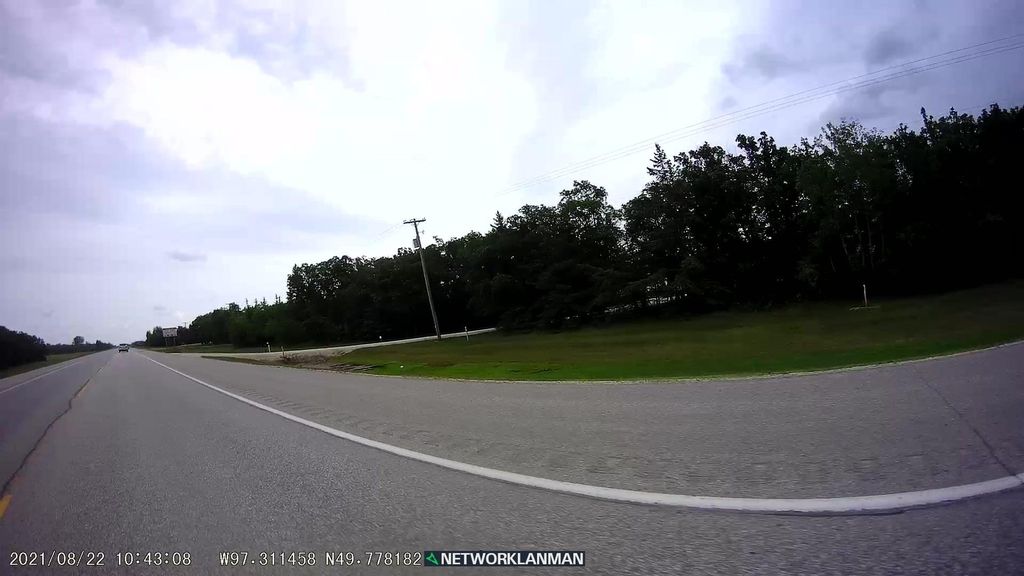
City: winnipeg